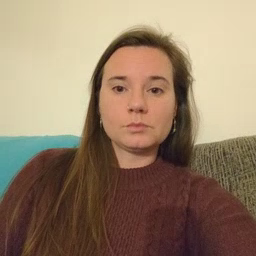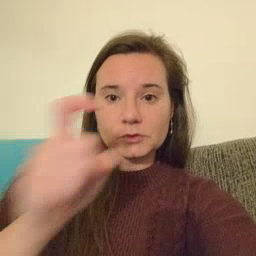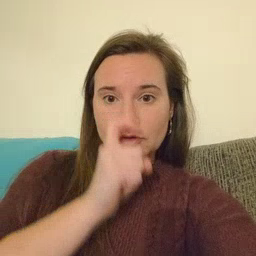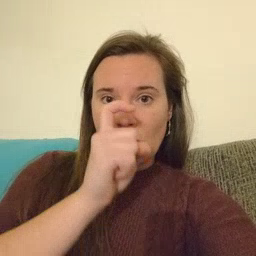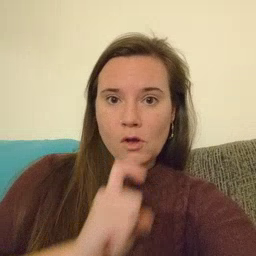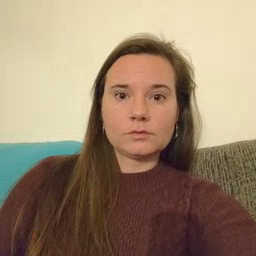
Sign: doll